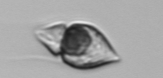
Label: Amphidinium